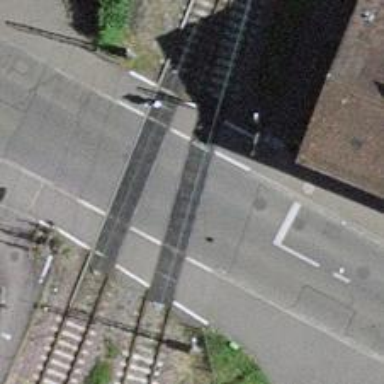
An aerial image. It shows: Level crossing with double half barrier.